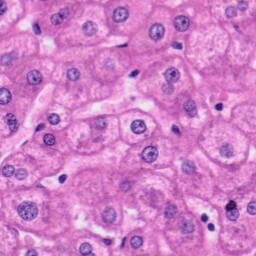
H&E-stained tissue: Liver